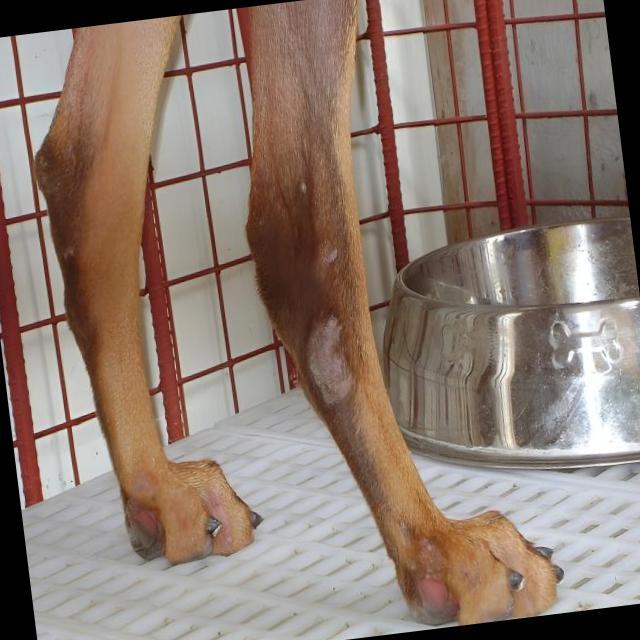
Canine dermatitis — inflammation of the skin presenting with erythema, pruritus, papules, and excoriation. May be allergic, contact, or atopic in origin.